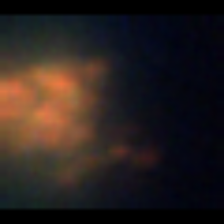
Taxon: Unknown_full_image
Group: Unknown